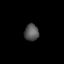
Tissue: lung
Cell type: Endothelial cells
Senescence score: 0.5708
Nuclear area (px): 237
Mean DAPI intensity: 85.835